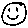
Label: smiley face